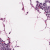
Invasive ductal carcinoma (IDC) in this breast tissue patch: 1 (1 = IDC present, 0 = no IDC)